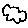
Label: cloud